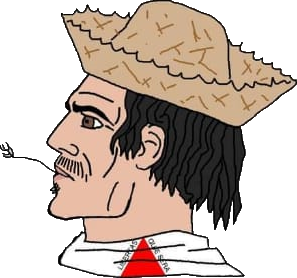
Label: 4_Yes_Chad